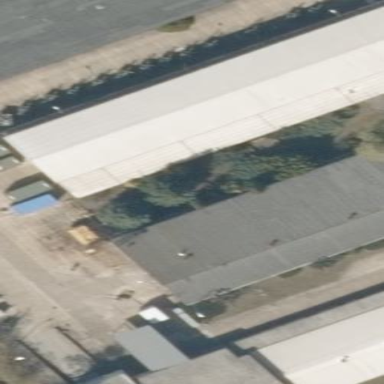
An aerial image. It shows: Industrial building.